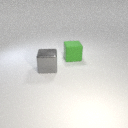
large gray metal cube in front of large green rubber cube